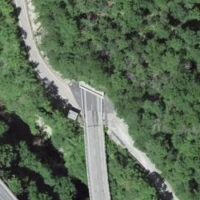
EUNIS habitat code: 57
Species observed at this site:
Hippocrepis emerus
Mercurialis perennis